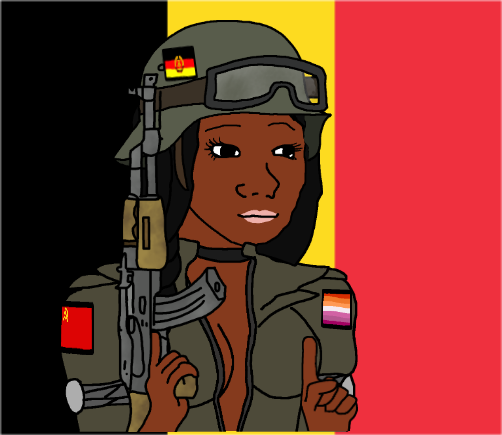
Label: 5_Trad_Wife